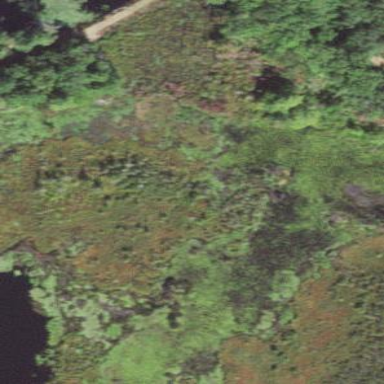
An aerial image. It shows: Marsh wetland.